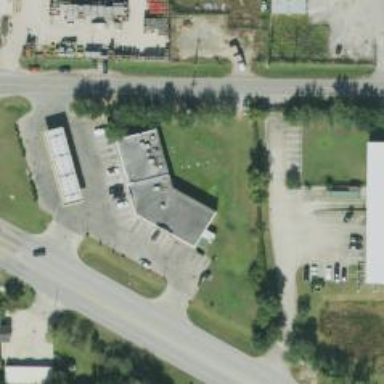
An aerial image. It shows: Convenience shop.